Aerial crown-view tile of a tropical tree (Barro Colorado Island, Panama), acquired 20250217:
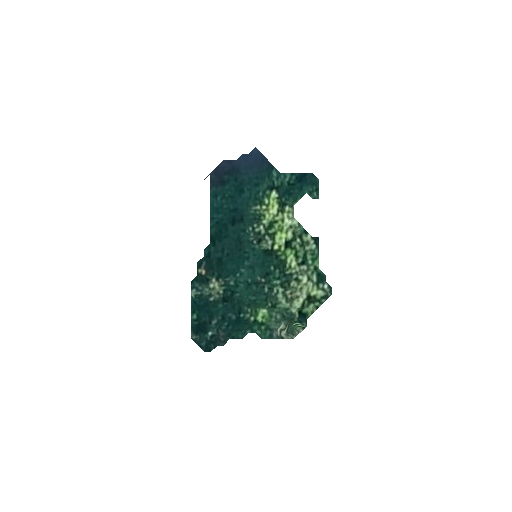
Species: Tachigali panamensis
GBIF accepted scientific name: Tachigali panamensis
Crown area: 28.509 m²